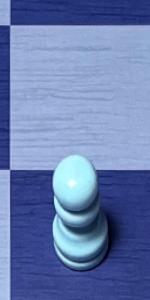
Label: Pawn_White